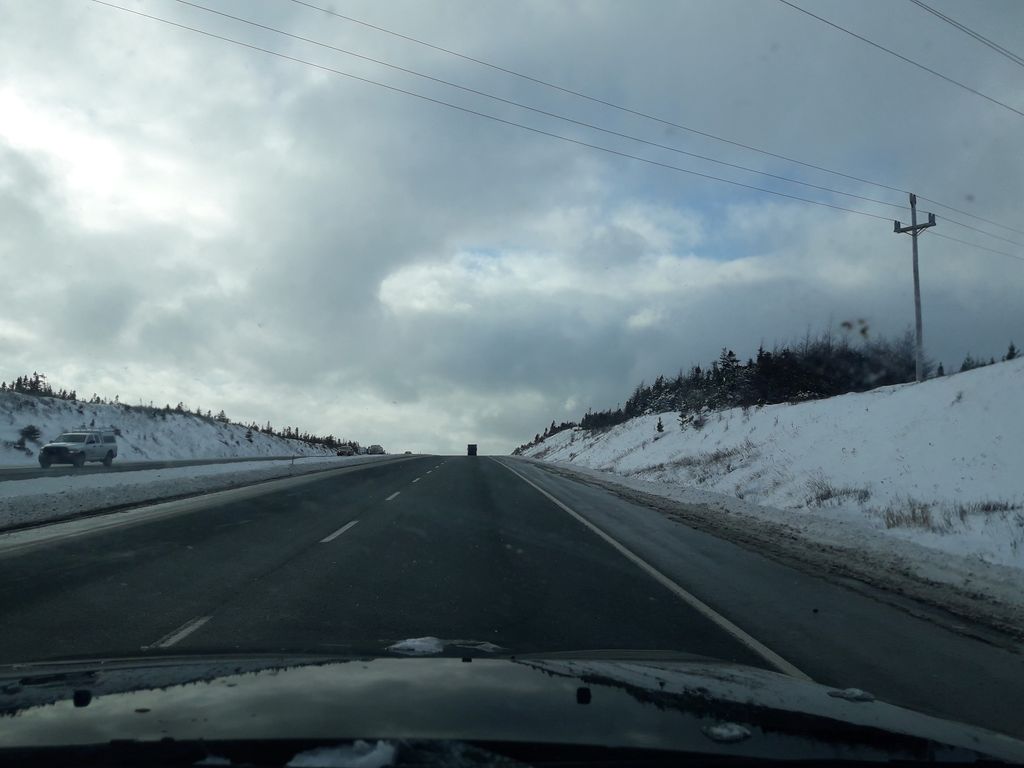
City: st_johns